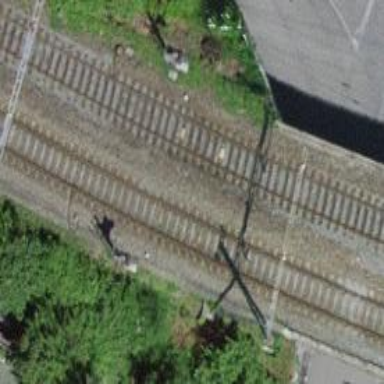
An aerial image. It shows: Railway signal.